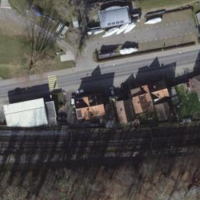
EUNIS habitat code: 53
Species observed at this site:
Cardamine pratensis
Silene dioica